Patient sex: M
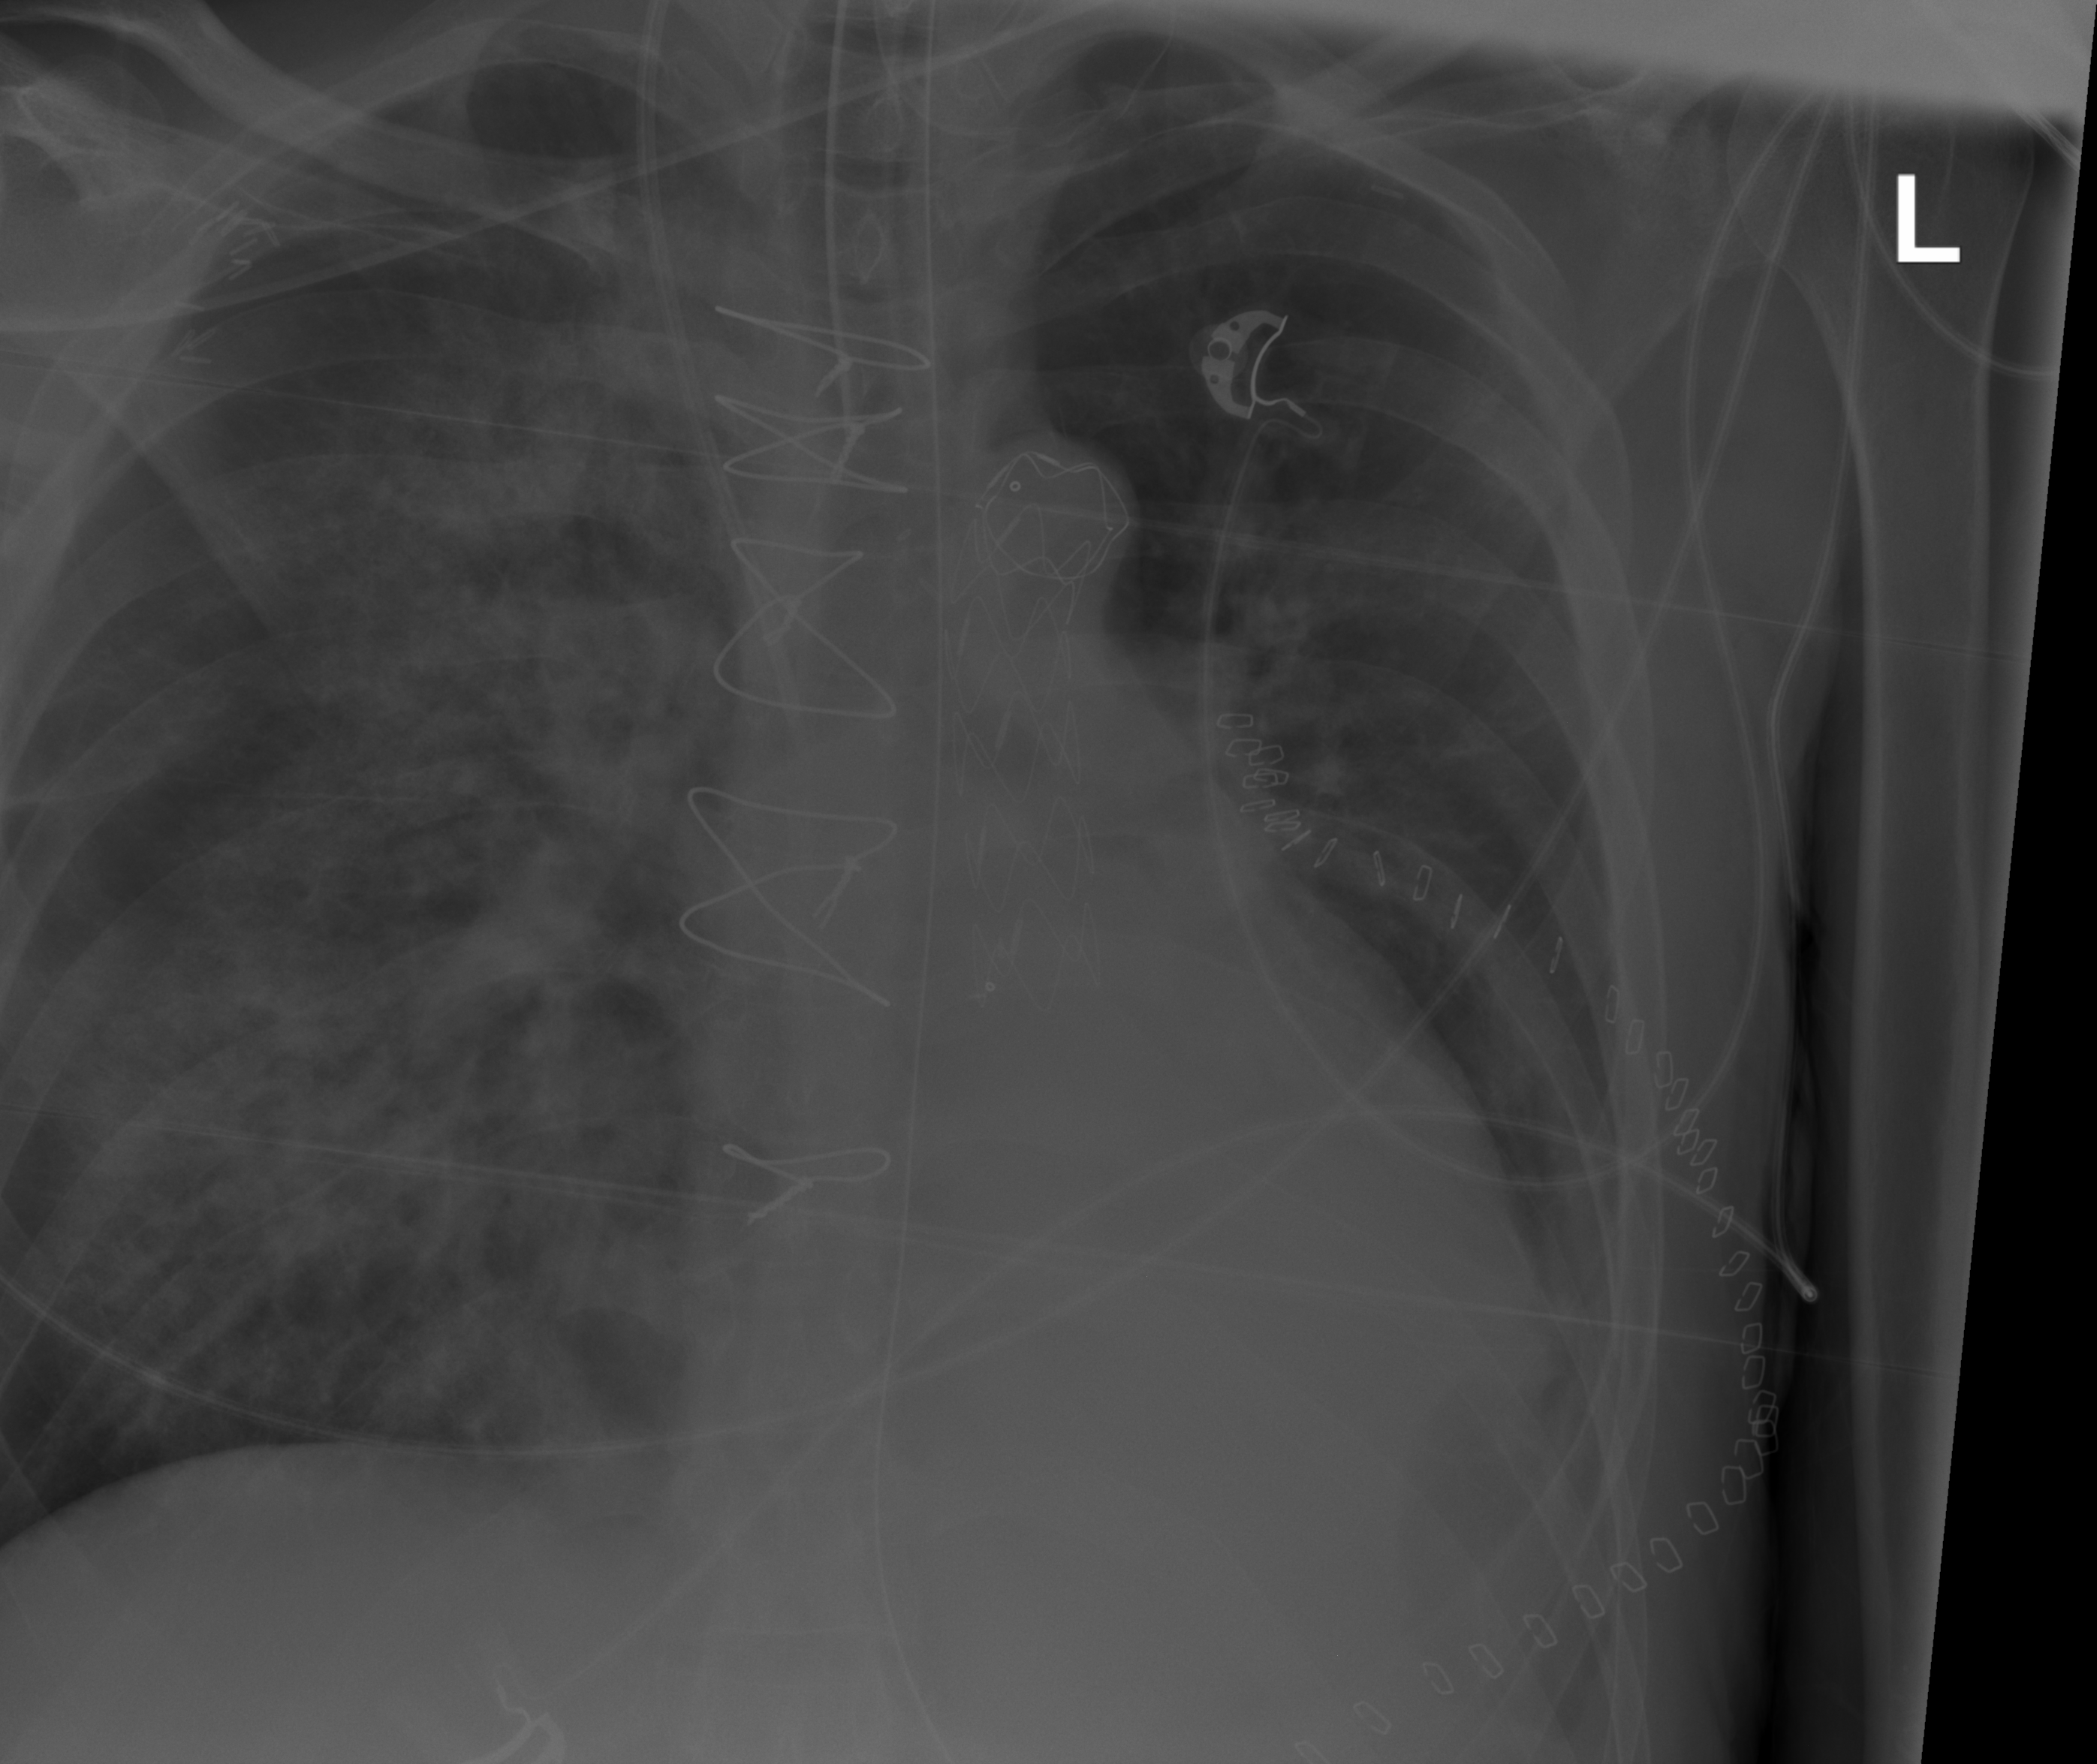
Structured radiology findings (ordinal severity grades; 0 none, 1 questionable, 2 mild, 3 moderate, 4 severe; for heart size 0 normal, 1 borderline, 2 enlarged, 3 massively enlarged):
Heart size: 0
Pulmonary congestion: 0
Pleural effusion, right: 0
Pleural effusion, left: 2
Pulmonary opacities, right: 3
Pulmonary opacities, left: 0
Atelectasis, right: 0
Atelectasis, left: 2